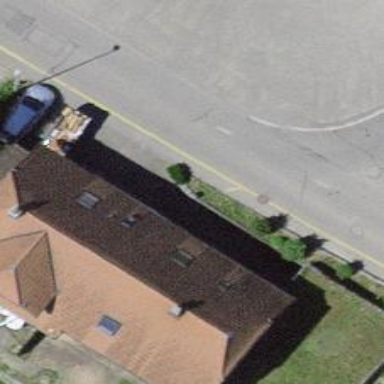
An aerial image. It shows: Residential building.